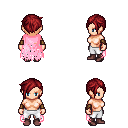
a pixel art fantasy rpg character, female body template, human, light skin, pink tattered cape, white pants, brunette pixie cut hairstyle, leather bracers, maroon shoes, four views (front, back, left, right), 2x2 character sprite sheet, small pixel art, hard edges, no anti-aliasing